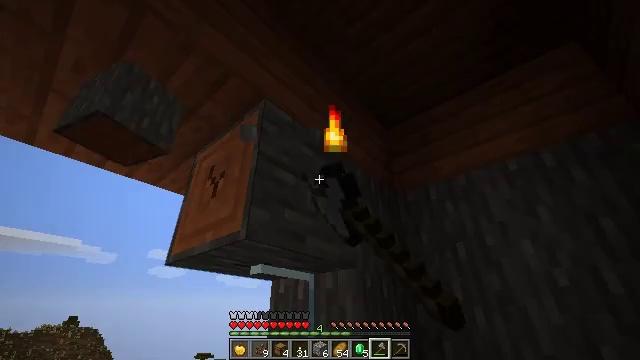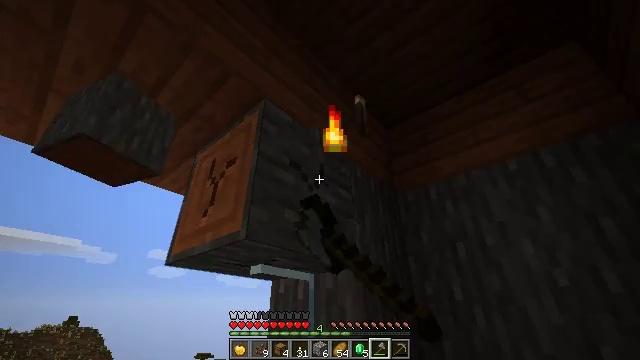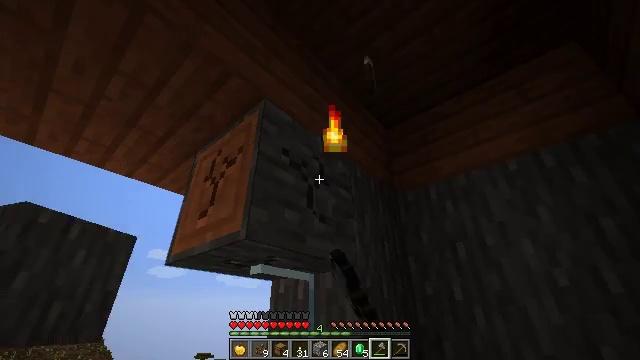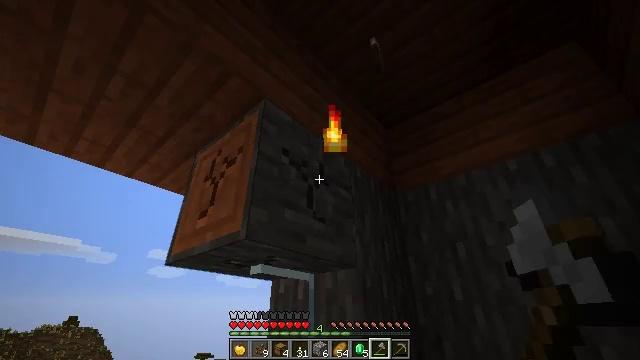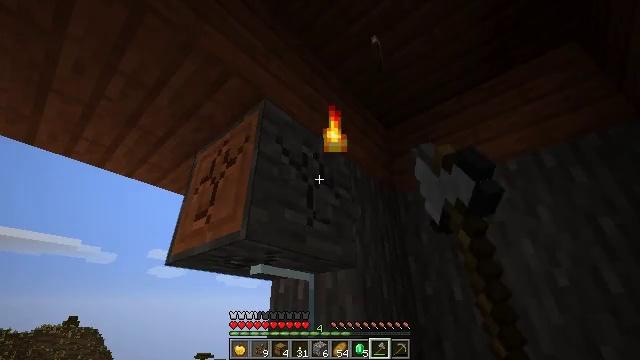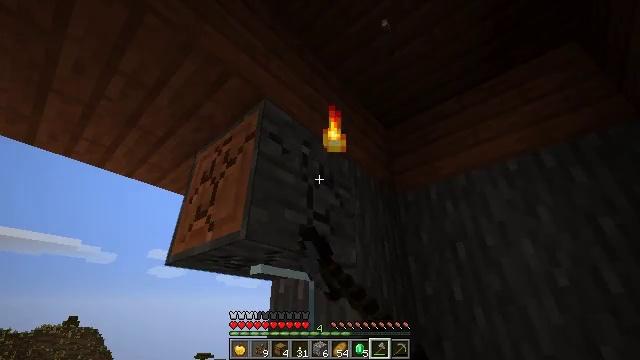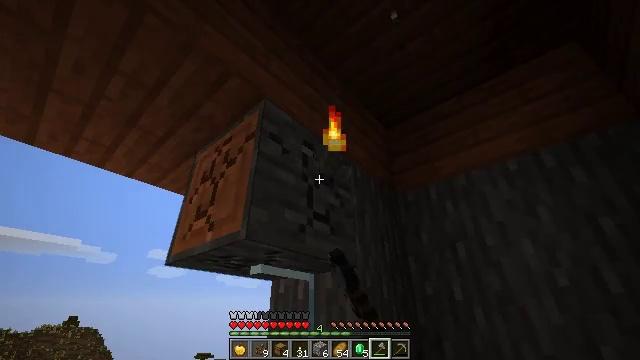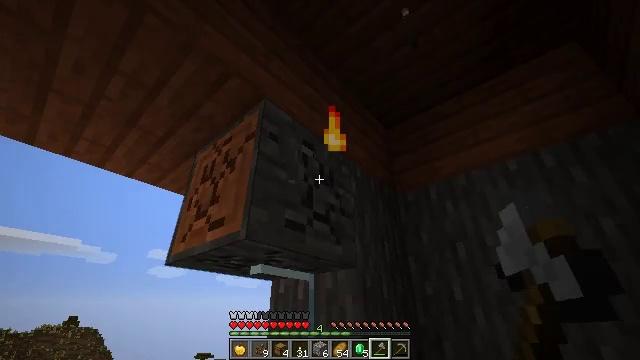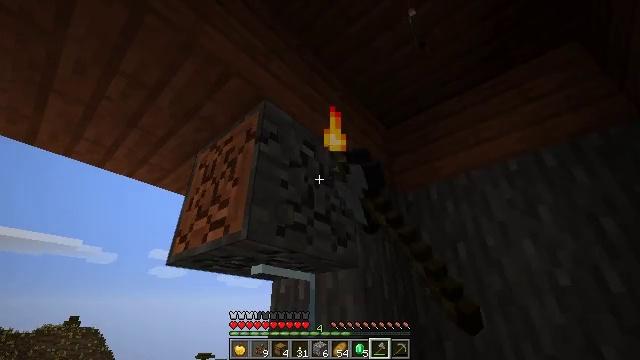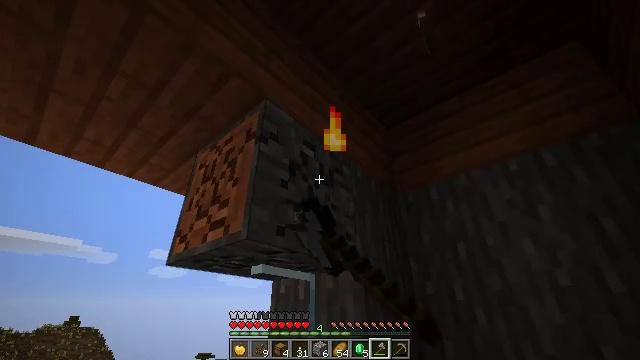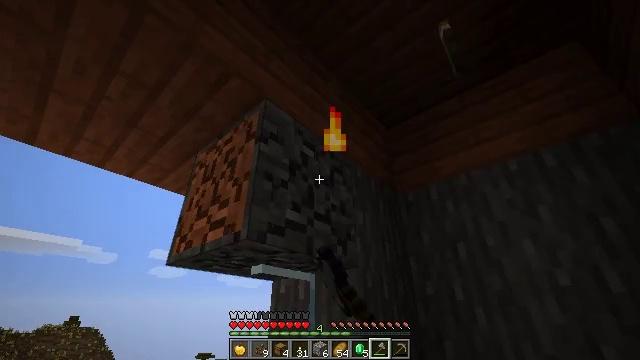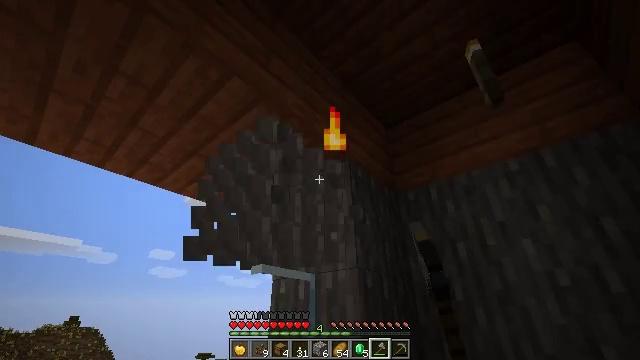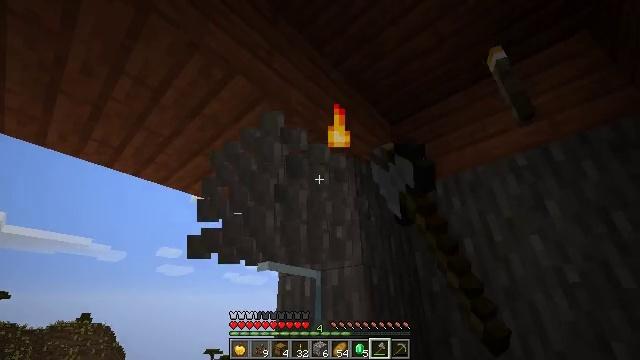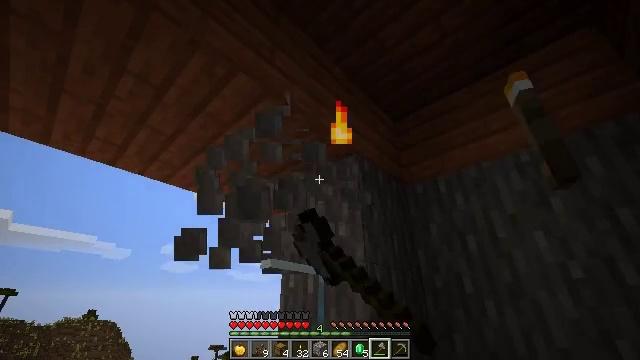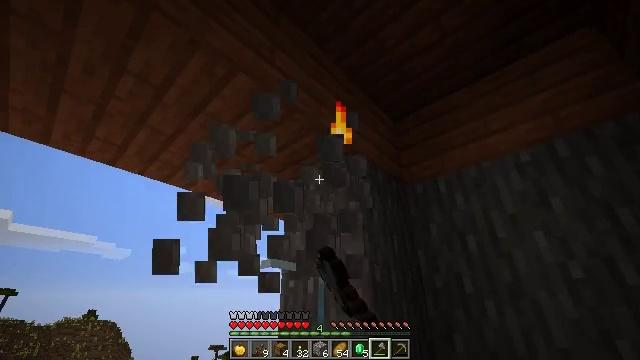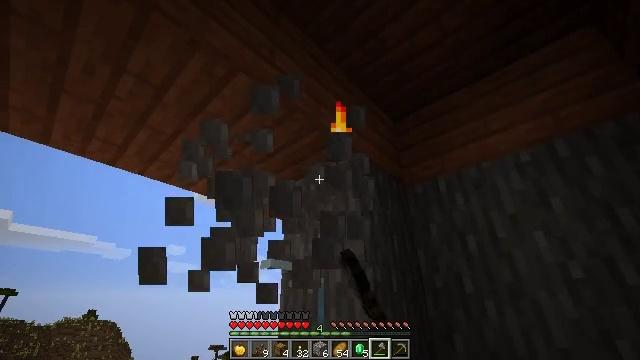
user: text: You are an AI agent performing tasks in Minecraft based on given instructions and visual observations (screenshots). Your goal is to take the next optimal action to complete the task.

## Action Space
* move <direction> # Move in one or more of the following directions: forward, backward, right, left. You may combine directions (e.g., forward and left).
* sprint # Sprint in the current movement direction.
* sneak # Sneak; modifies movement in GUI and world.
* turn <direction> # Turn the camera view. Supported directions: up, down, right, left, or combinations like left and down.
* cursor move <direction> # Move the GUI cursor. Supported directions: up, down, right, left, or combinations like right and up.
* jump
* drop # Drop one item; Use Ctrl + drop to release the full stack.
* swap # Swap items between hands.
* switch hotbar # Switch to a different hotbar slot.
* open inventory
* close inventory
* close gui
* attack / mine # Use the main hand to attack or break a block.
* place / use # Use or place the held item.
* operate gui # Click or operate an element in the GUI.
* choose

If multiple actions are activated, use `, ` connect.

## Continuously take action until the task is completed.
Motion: motion action
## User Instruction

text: Collect acacia logs by breaking the tree.
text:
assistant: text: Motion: attack / mine
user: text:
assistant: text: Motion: attack / mine
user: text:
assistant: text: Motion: attack / mine
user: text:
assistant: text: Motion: attack / mine
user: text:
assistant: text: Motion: attack / mine
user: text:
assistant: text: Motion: attack / mine
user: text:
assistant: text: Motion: attack / mine
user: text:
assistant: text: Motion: attack / mine
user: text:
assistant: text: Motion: attack / mine
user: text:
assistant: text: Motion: attack / mine
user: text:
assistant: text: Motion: attack / mine
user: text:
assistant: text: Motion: turn left, attack / mine
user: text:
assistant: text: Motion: attack / mine
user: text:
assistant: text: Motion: attack / mine
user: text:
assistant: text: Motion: attack / mine
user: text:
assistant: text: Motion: attack / mine
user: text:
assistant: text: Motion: attack / mine
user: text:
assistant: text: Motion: turn left and down, attack / mine
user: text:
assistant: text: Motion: turn left and down
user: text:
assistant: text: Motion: turn down
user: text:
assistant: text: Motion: attack / mine
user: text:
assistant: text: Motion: attack / mine
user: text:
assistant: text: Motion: attack / mine
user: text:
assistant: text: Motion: attack / mine
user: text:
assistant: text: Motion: attack / mine
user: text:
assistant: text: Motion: attack / mine
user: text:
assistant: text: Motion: attack / mine
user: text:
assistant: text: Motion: attack / mine
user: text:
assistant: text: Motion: attack / mine
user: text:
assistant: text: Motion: attack / mine